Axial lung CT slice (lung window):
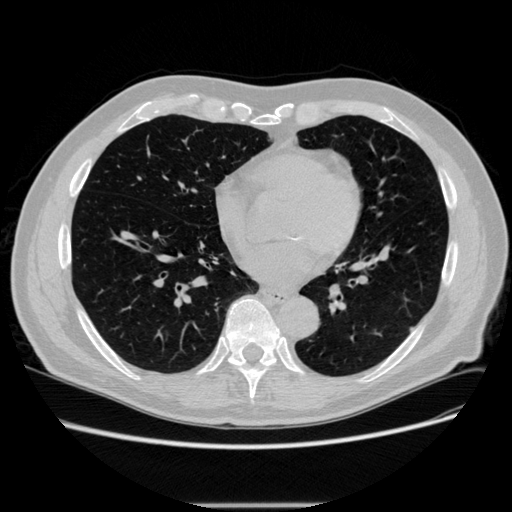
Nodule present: no